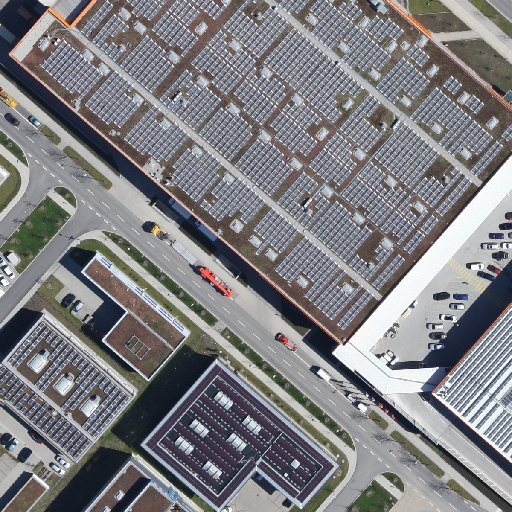
Referring expression: paved road